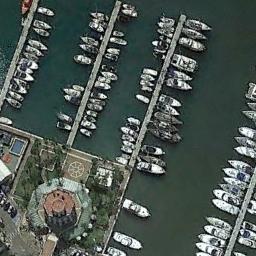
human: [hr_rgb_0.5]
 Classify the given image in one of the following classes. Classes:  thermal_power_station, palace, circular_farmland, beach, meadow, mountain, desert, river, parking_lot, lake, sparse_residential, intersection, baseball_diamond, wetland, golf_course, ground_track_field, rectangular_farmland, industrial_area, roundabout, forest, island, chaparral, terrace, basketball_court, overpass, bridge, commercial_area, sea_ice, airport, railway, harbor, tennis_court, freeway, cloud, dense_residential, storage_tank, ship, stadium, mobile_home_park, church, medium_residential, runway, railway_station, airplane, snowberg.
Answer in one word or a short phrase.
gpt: harbor